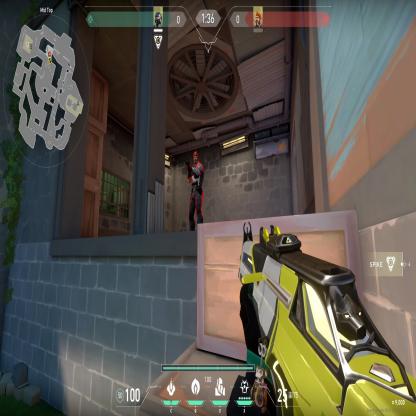
Label: enemy